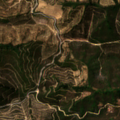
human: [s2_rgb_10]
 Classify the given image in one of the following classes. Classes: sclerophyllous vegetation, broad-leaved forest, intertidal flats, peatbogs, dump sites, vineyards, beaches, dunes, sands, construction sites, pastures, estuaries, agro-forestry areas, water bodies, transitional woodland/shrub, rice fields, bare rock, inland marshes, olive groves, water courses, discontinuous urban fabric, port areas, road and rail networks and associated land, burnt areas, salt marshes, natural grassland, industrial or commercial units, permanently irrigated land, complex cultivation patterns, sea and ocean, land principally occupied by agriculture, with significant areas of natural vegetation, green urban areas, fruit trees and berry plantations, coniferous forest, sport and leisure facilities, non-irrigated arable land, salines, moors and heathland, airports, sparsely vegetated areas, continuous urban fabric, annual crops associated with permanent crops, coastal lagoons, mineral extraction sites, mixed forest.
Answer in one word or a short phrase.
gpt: broad-leaved forest, sclerophyllous vegetation, transitional woodland/shrub